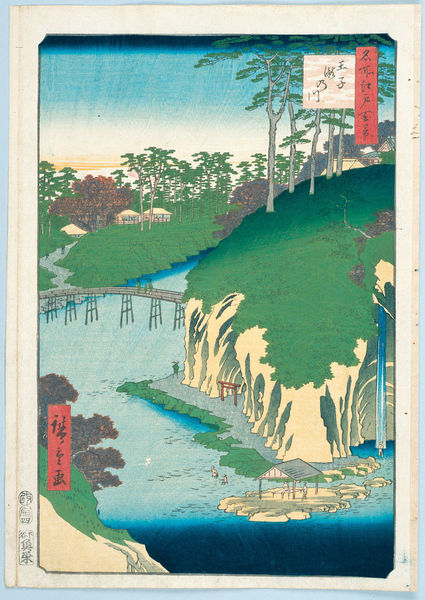
Titel: 100 berühmte Ansichten von Edo
Künstler: Utagawa Hiroshige
Schlagwörter: baum, blau, felsen, himmel, wasser, baden, bäume, fluss, grün, landschaft, menschen, ufer, braun, zeichnung, haus, rasen, rot, wiese, leute, horizont, häuser, brücke, personen, wald, wasserfall, hellblau, holzschnitt, japan, schrift, ansicht, fischer, felswand, dorf, grafik, unterstand, japanisch, schriftzeichen, klippe, überdachung, asiatisch, china, farbholzschnitt, fischen, kalenderblatt, edo, hiroshige, informationstafeln, dohiroshige